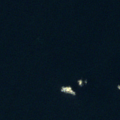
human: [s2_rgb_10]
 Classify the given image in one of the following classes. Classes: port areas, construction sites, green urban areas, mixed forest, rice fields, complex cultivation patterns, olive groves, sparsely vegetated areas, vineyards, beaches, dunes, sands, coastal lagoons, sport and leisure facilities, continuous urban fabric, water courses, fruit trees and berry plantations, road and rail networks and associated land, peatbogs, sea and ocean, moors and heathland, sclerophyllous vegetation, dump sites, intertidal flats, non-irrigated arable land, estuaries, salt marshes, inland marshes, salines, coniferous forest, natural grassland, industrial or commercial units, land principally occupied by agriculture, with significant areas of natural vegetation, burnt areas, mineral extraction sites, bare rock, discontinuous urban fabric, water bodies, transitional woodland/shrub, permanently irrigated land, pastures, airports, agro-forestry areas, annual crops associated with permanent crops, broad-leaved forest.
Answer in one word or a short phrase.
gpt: sea and ocean